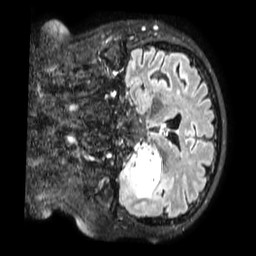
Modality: FLAIR
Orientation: coronal
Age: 67
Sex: female
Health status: ill
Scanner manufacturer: philips
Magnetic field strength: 3 T
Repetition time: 4.8 s
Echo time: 0.34 s